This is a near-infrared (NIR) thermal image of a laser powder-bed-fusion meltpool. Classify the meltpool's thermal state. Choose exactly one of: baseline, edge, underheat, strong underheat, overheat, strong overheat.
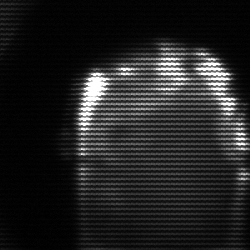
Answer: baseline